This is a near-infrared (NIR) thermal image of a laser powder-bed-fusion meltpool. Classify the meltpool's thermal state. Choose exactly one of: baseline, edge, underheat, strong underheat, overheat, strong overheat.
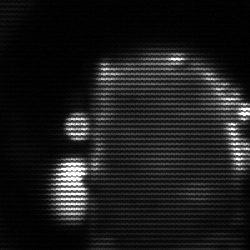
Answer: baseline